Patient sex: M
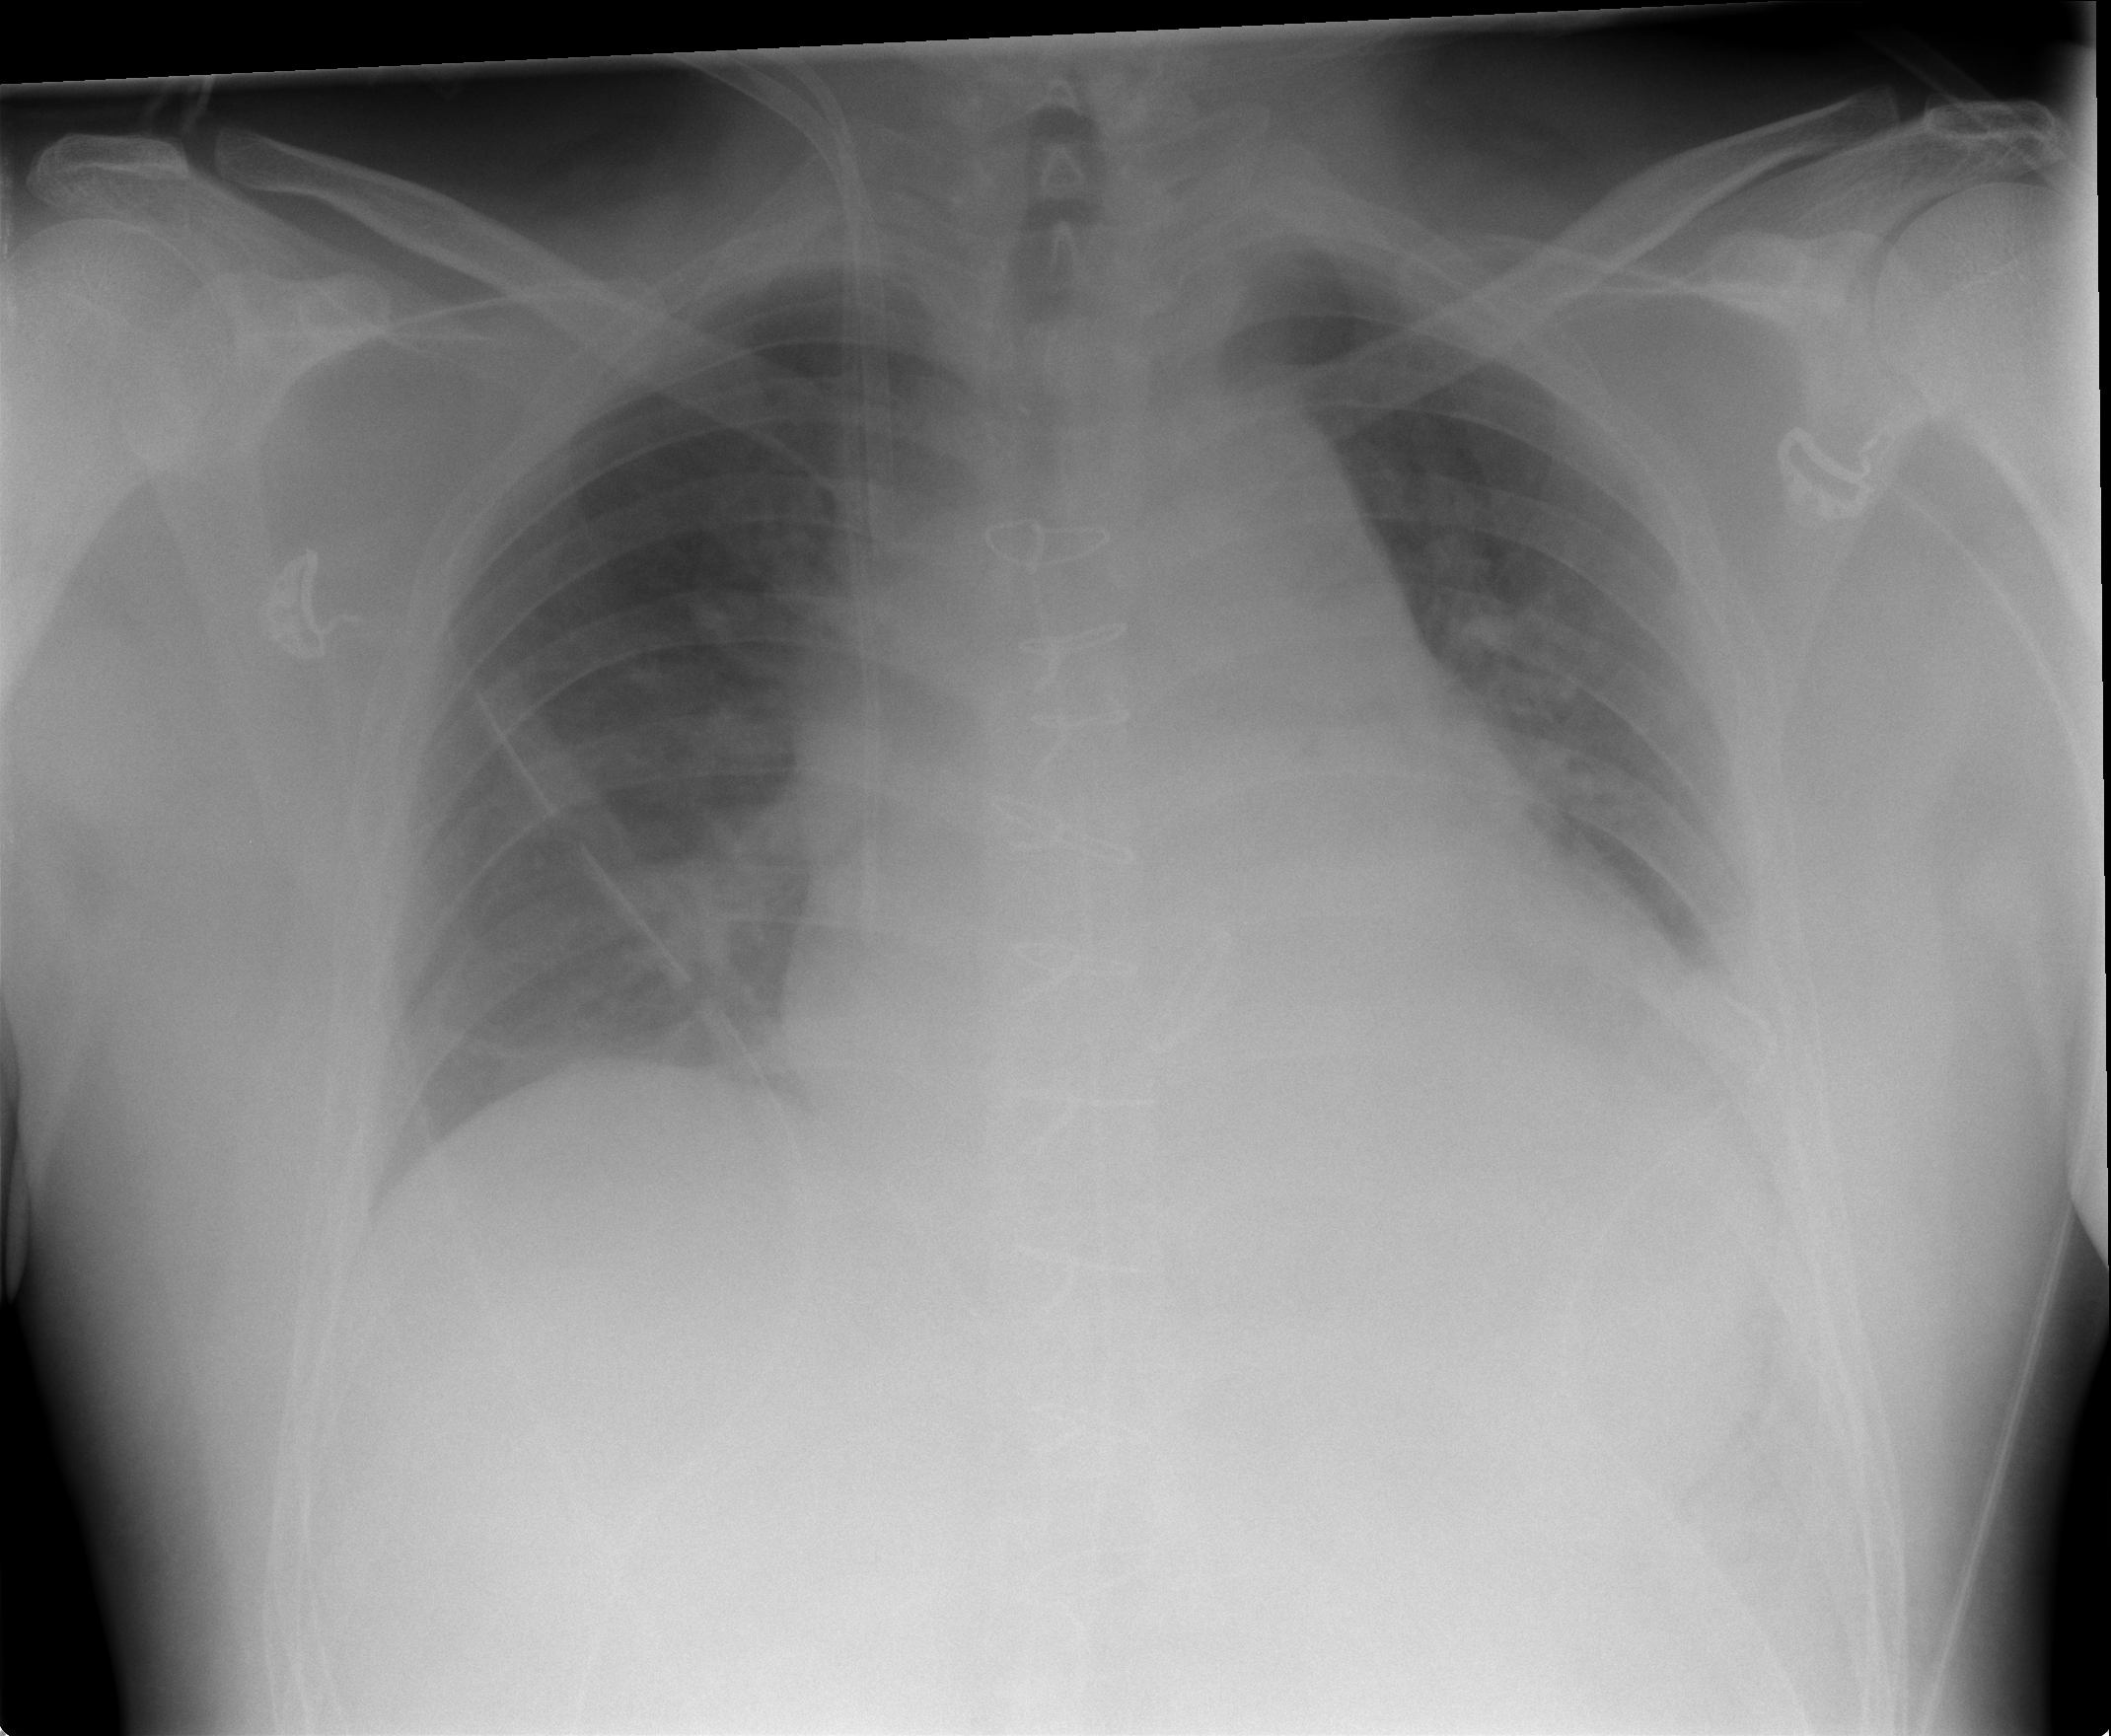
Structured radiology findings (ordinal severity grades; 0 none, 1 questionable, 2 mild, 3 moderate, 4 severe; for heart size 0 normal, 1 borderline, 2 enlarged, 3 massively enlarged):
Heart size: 2
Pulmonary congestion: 2
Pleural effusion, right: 0
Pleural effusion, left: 2
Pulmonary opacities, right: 0
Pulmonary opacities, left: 0
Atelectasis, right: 2
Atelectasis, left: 2